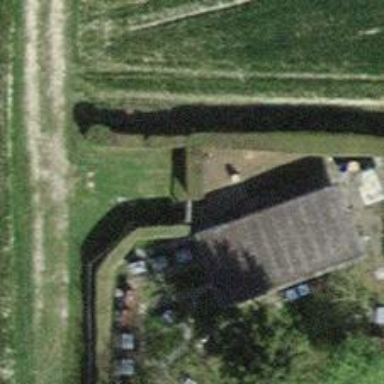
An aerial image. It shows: Gate.